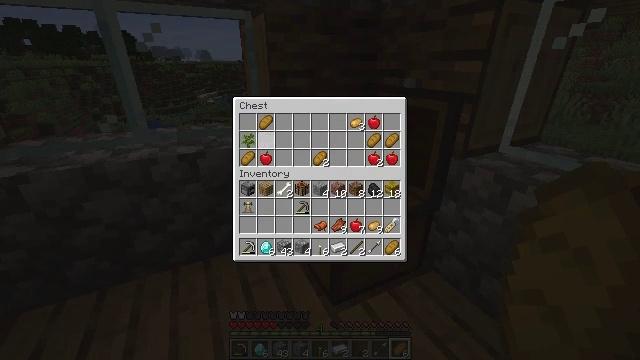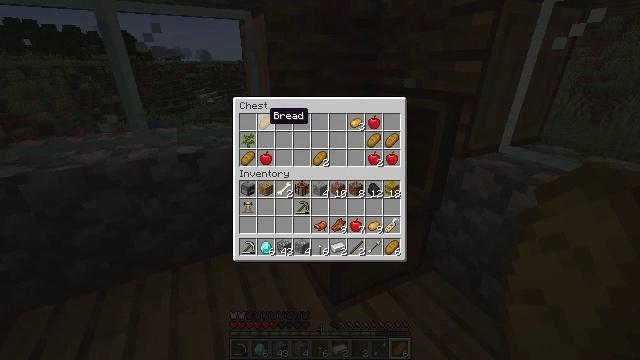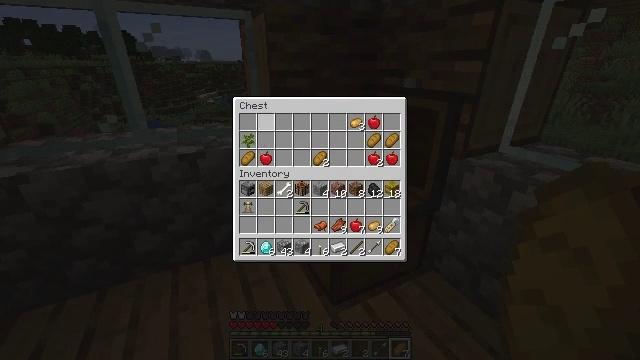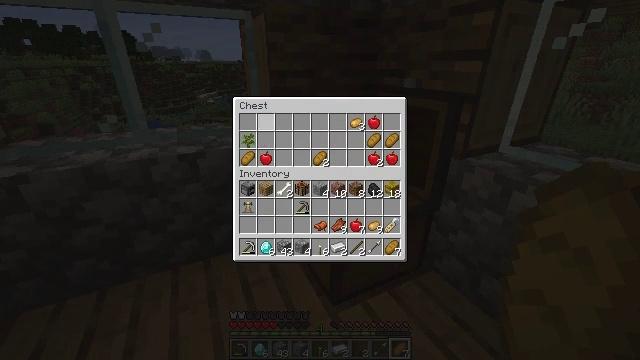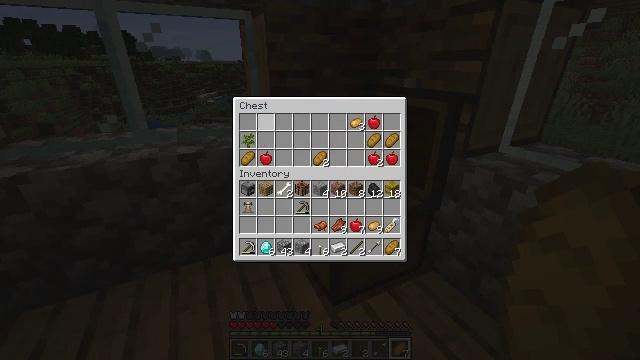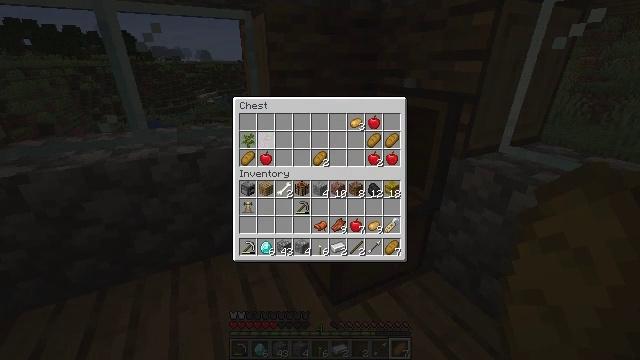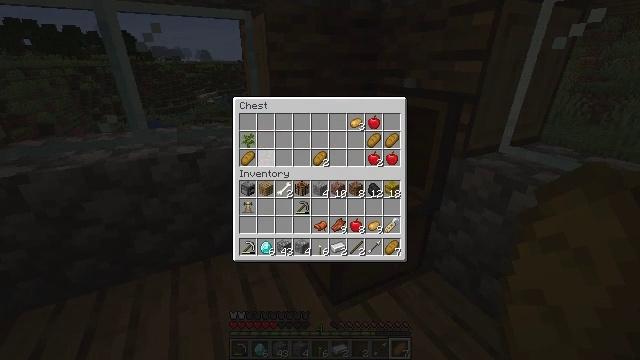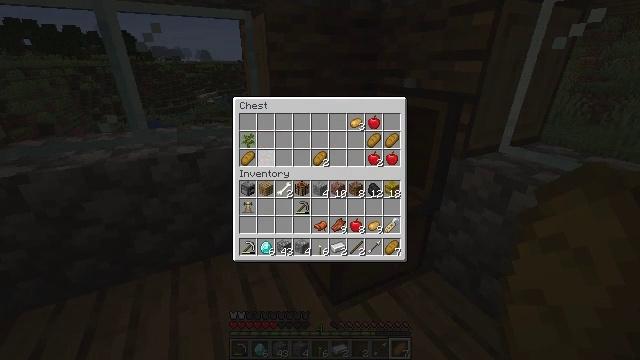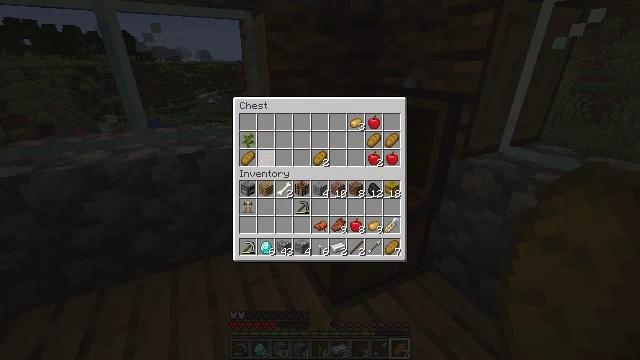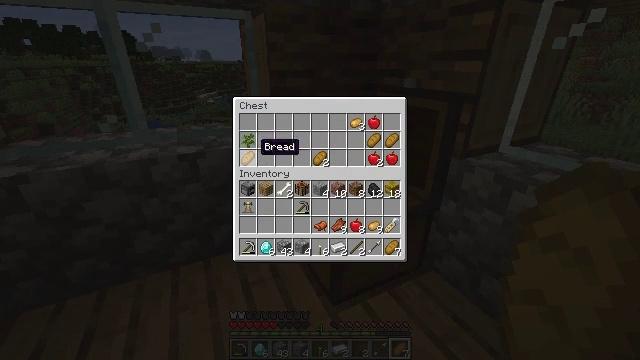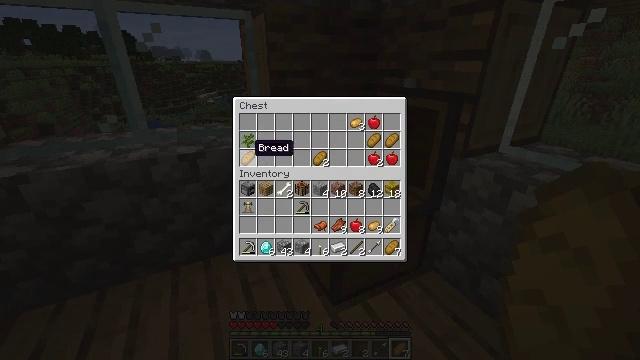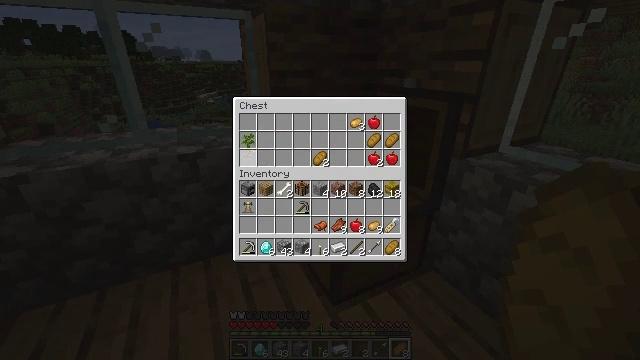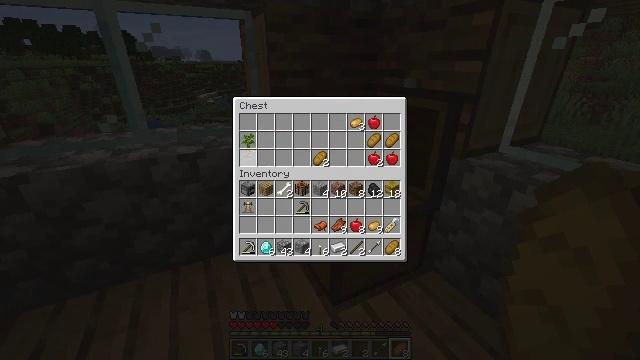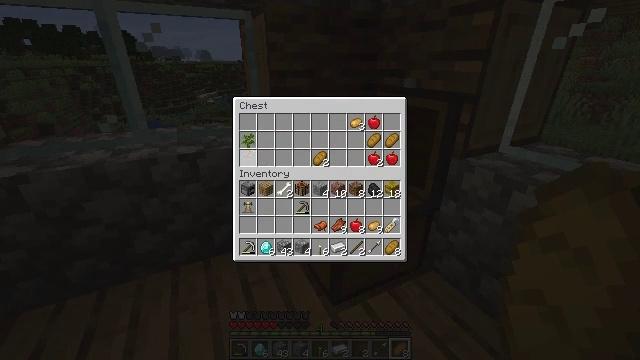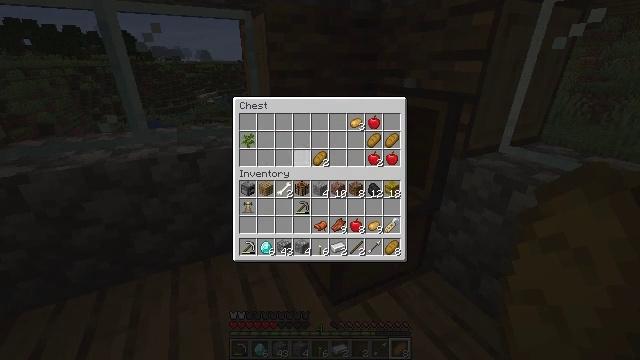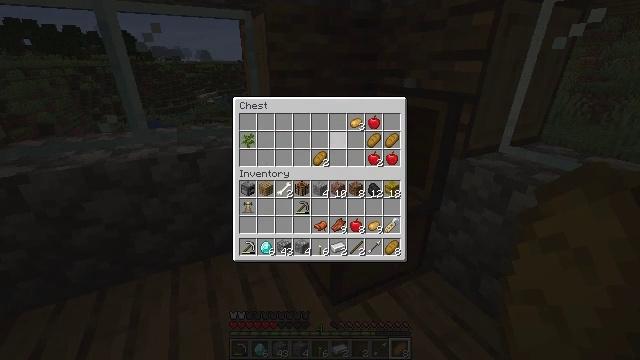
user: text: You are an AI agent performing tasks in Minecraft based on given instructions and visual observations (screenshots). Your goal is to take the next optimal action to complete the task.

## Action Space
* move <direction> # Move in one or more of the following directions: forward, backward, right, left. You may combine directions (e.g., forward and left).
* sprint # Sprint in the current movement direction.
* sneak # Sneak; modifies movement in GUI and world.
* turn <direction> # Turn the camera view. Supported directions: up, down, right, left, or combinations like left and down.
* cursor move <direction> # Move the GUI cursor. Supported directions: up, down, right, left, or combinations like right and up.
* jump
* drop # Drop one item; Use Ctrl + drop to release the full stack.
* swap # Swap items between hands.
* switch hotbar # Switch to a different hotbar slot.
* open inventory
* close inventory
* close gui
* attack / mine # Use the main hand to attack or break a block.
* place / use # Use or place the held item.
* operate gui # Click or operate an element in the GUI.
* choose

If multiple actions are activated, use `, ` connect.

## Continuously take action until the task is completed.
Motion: motion action
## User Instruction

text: Mine the fully grown carrots.
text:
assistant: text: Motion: sneak, cursor move up
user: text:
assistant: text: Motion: sneak, choose
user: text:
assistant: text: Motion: sneak, choose
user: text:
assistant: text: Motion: sneak, choose
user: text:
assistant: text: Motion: sneak, cursor move down
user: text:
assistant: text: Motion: sneak, choose
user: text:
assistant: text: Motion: sneak, choose
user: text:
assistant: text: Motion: sneak, choose
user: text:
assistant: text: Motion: sneak, cursor move left
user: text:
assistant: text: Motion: sneak
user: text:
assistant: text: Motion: sneak, choose
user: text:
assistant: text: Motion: sneak, choose
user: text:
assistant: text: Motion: sneak, choose
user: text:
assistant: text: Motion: sneak, cursor move right
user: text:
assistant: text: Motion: sneak, cursor move right
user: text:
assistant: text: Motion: sneak, choose
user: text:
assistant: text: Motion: sneak, choose
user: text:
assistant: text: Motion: sneak, choose
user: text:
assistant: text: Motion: sneak, choose
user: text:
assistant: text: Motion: sneak
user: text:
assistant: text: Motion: sneak, choose
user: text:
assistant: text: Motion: sneak, choose
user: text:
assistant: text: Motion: sneak, choose
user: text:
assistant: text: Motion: sneak
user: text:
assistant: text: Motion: sneak
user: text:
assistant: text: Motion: sneak, cursor move right and up
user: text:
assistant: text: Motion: sneak, cursor move up
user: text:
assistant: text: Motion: sneak, cursor move up
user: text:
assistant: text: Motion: sneak
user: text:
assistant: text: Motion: sneak, choose